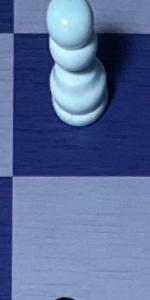
Label: Empty